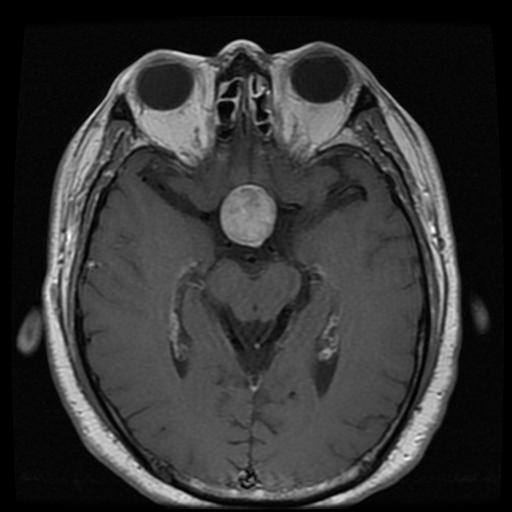
Label: pituitary